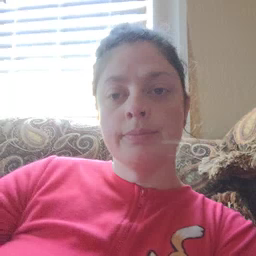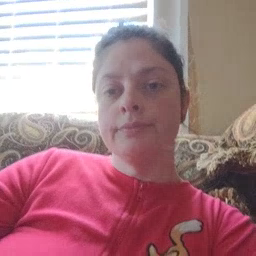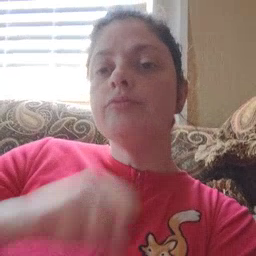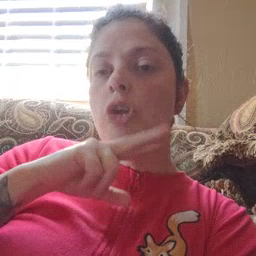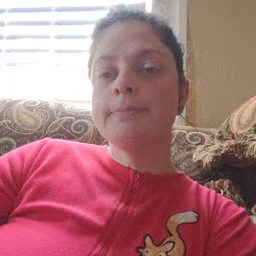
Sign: frog